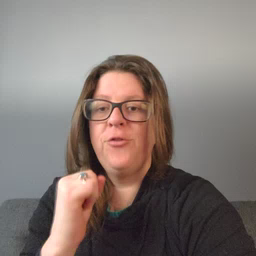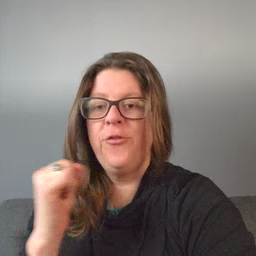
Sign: refrigerator